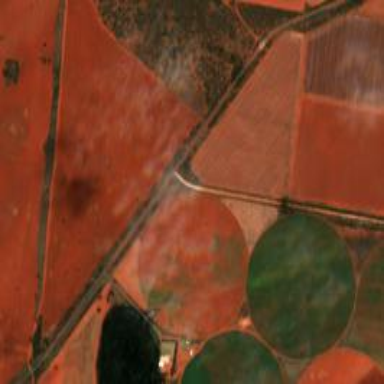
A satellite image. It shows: Farmland used to cultivate crops.